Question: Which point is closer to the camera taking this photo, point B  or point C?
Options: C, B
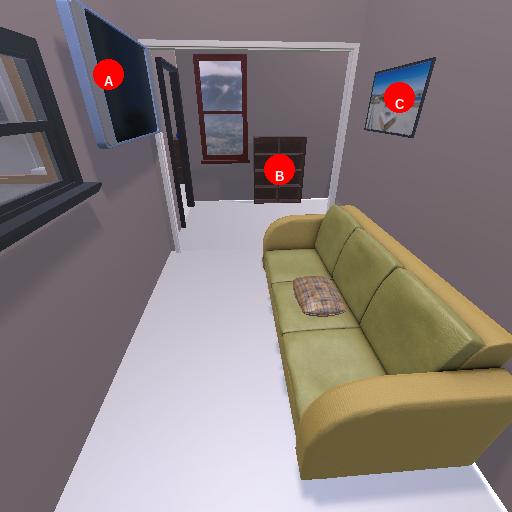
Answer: C